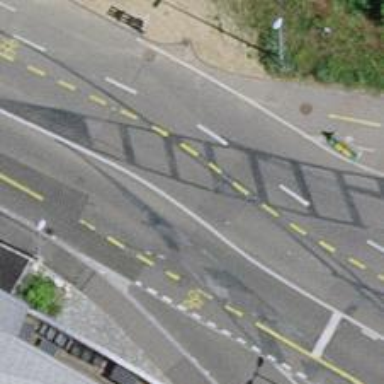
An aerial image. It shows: Tertiary road with asphalt surface and cycle lane.